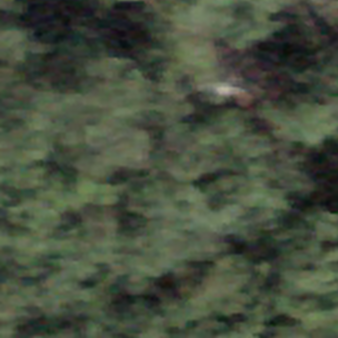
Label: other